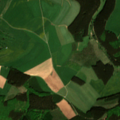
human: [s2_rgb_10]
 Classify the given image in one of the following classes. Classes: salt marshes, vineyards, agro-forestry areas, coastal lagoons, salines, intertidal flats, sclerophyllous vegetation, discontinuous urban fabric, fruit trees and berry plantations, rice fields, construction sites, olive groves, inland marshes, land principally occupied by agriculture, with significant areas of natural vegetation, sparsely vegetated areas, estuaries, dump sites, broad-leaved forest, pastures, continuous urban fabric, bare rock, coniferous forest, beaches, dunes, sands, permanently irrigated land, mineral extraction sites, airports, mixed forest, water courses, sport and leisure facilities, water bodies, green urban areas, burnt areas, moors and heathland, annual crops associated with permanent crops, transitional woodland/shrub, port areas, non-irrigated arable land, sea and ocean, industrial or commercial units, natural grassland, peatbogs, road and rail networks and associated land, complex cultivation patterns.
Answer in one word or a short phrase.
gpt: non-irrigated arable land, pastures, complex cultivation patterns, mixed forest